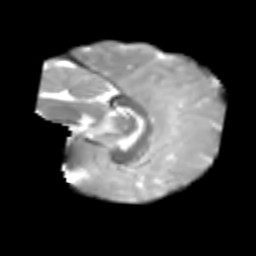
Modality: T2w
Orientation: sagittal
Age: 7
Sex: male
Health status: healthy